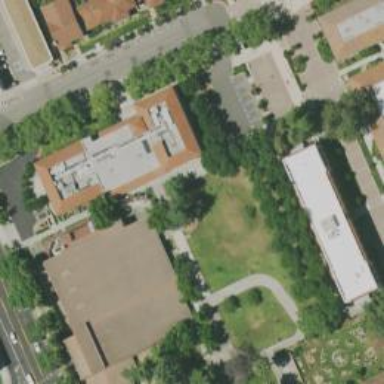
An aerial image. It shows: Arts center located within university building.